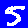
Digit: 5